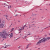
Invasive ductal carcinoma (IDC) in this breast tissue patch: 1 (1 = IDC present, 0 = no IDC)